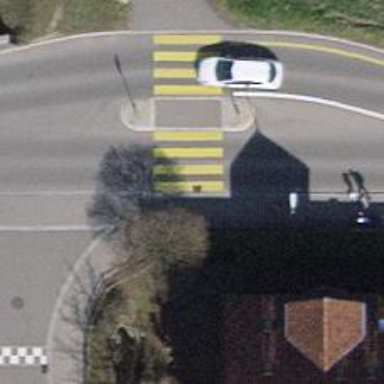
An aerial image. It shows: Kerb barrier.